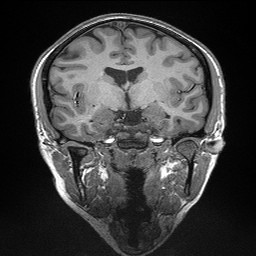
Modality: T1w
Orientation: sagittal
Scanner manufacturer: siemens
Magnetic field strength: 3 T
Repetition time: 2.3 s
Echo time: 0.00298 s